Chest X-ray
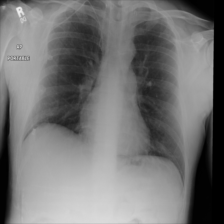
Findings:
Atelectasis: negative
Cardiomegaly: negative
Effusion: negative
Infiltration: negative
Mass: negative
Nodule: negative
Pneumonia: negative
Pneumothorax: positive
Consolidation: negative
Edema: negative
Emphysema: negative
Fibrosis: negative
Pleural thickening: negative
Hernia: negative